Chest X-ray. View position: PA
Patient age: 34
Patient sex: F
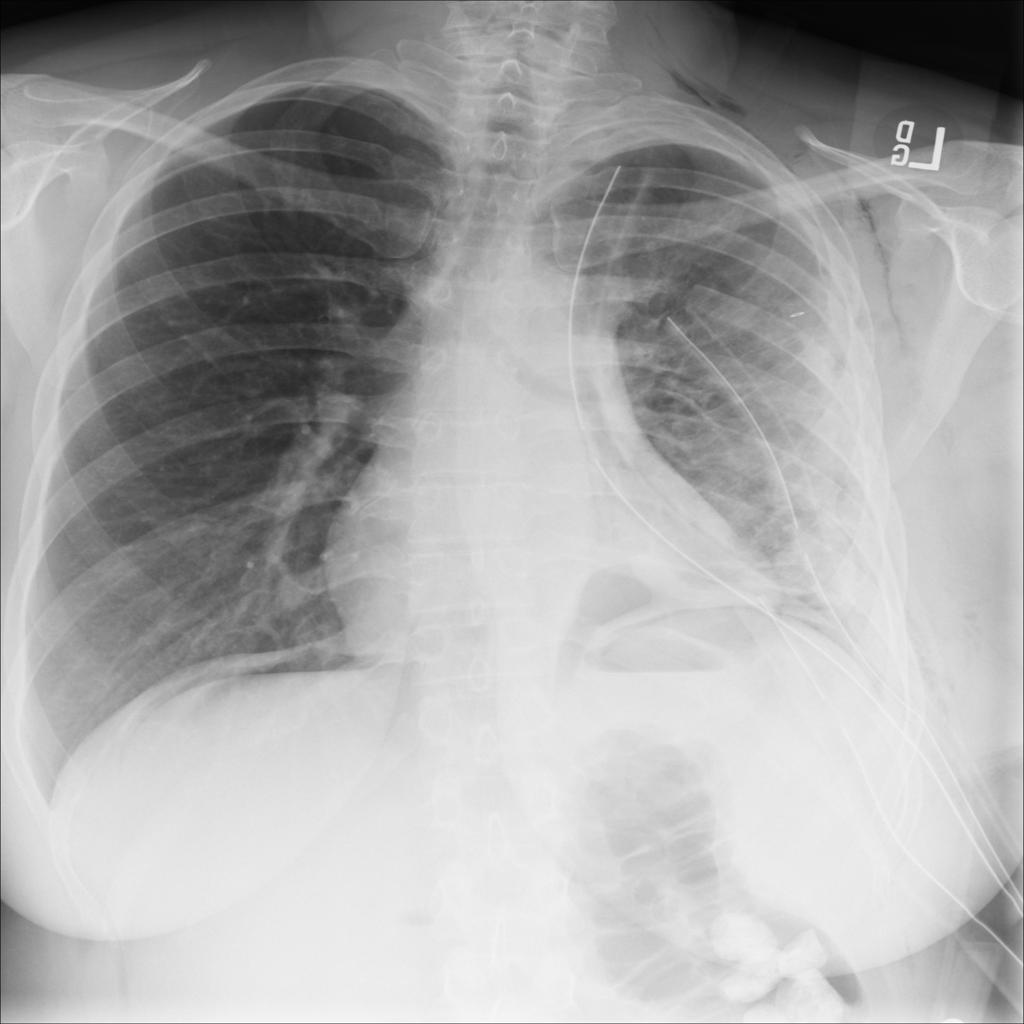
Finding: Pneumothorax